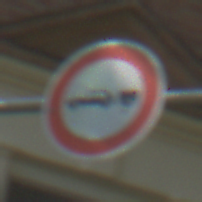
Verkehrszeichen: VerbotPersonenkraftwagenMitAnhaenger
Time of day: Midday
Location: Outdoor (Suburban)
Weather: Clear
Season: NotSpecified
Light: Natural